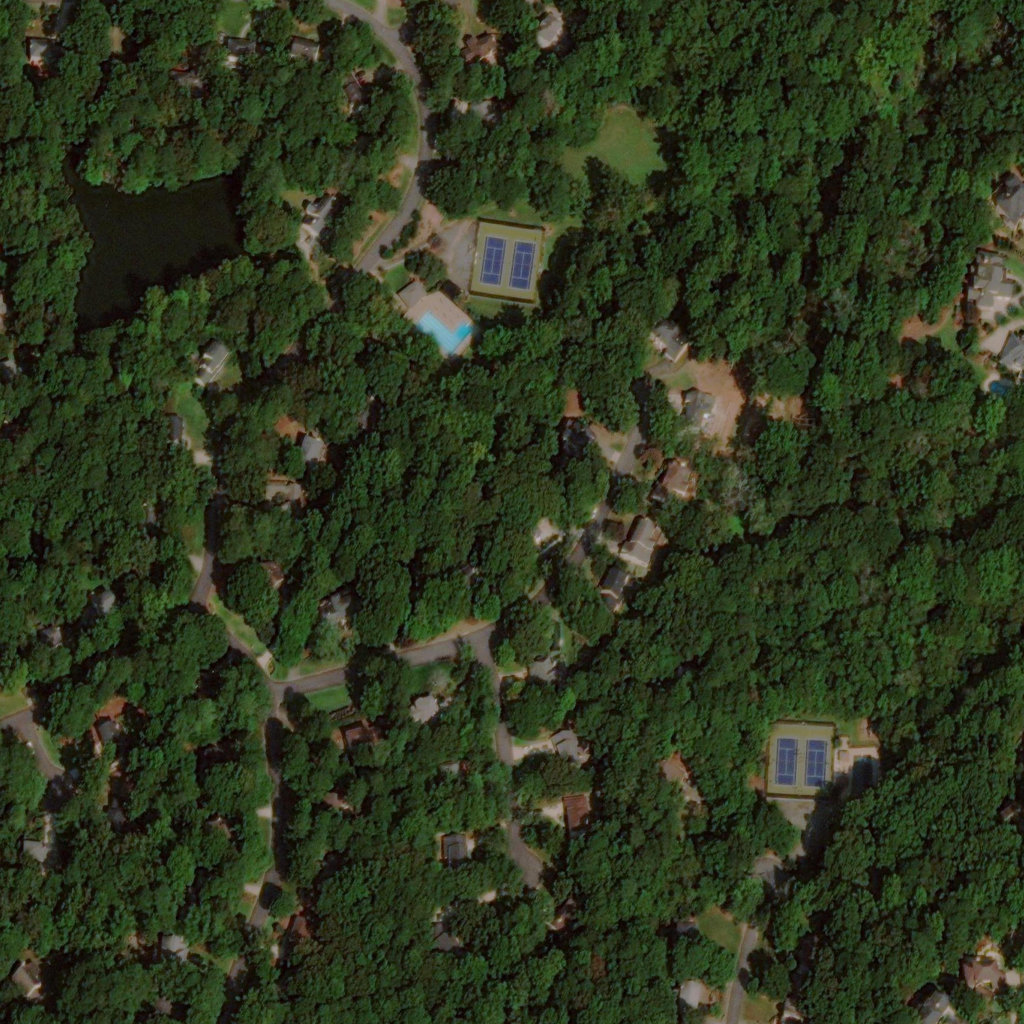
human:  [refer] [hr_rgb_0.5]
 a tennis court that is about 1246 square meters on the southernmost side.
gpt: <box>[[74, 70, 81, 78, 0]]</box>